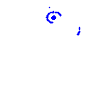
Particle: electron